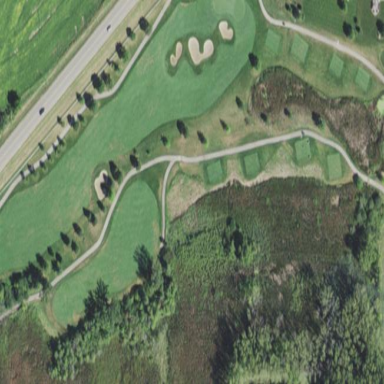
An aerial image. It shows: Golf fairway surrounded by grass.